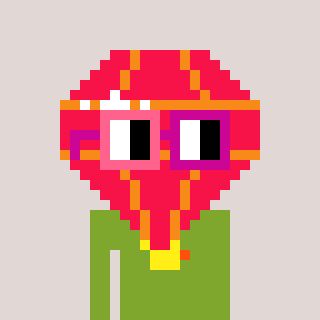
a pixel art character with square pink and red glasses, a red diamond-shaped head and a slimegreen-colored body on a warm background